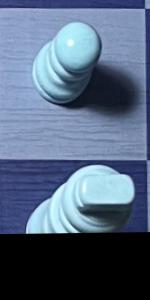
Label: King_White